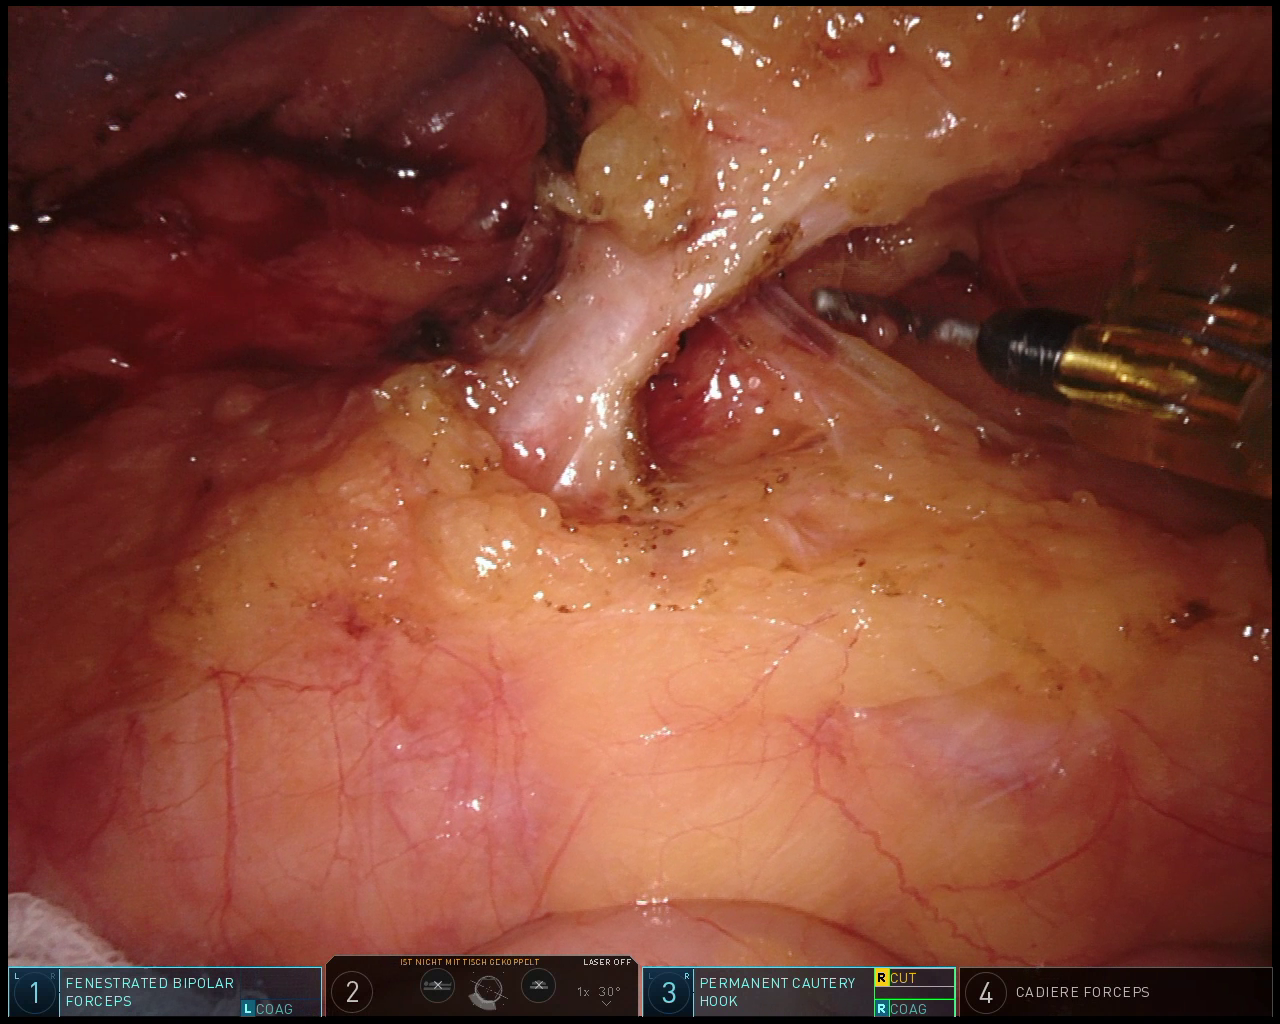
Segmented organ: inferior_mesenteric_artery
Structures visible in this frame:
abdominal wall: no
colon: no
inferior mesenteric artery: yes
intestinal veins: yes
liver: no
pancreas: no
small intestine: yes
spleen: no
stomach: no
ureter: no
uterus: no
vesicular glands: no